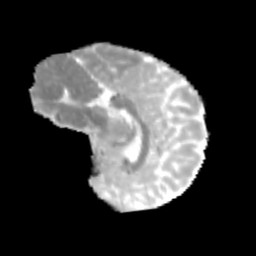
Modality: MD
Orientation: sagittal
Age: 9
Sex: male
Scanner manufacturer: siemens
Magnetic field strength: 3 T
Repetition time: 3.8 s
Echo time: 0.07 s